Interaction volume radius: 5 \u00c5
Interaction volume height: 20 \u00c5
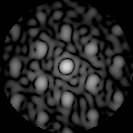
Disorder parameter: 0.5109